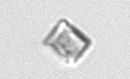
Label: Bacillariophyceae_morphotype1